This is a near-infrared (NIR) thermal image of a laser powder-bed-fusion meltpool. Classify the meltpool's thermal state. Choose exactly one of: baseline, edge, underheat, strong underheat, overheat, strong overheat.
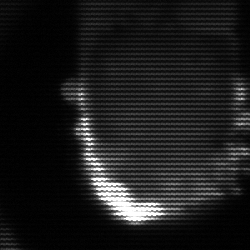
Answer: baseline